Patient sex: M
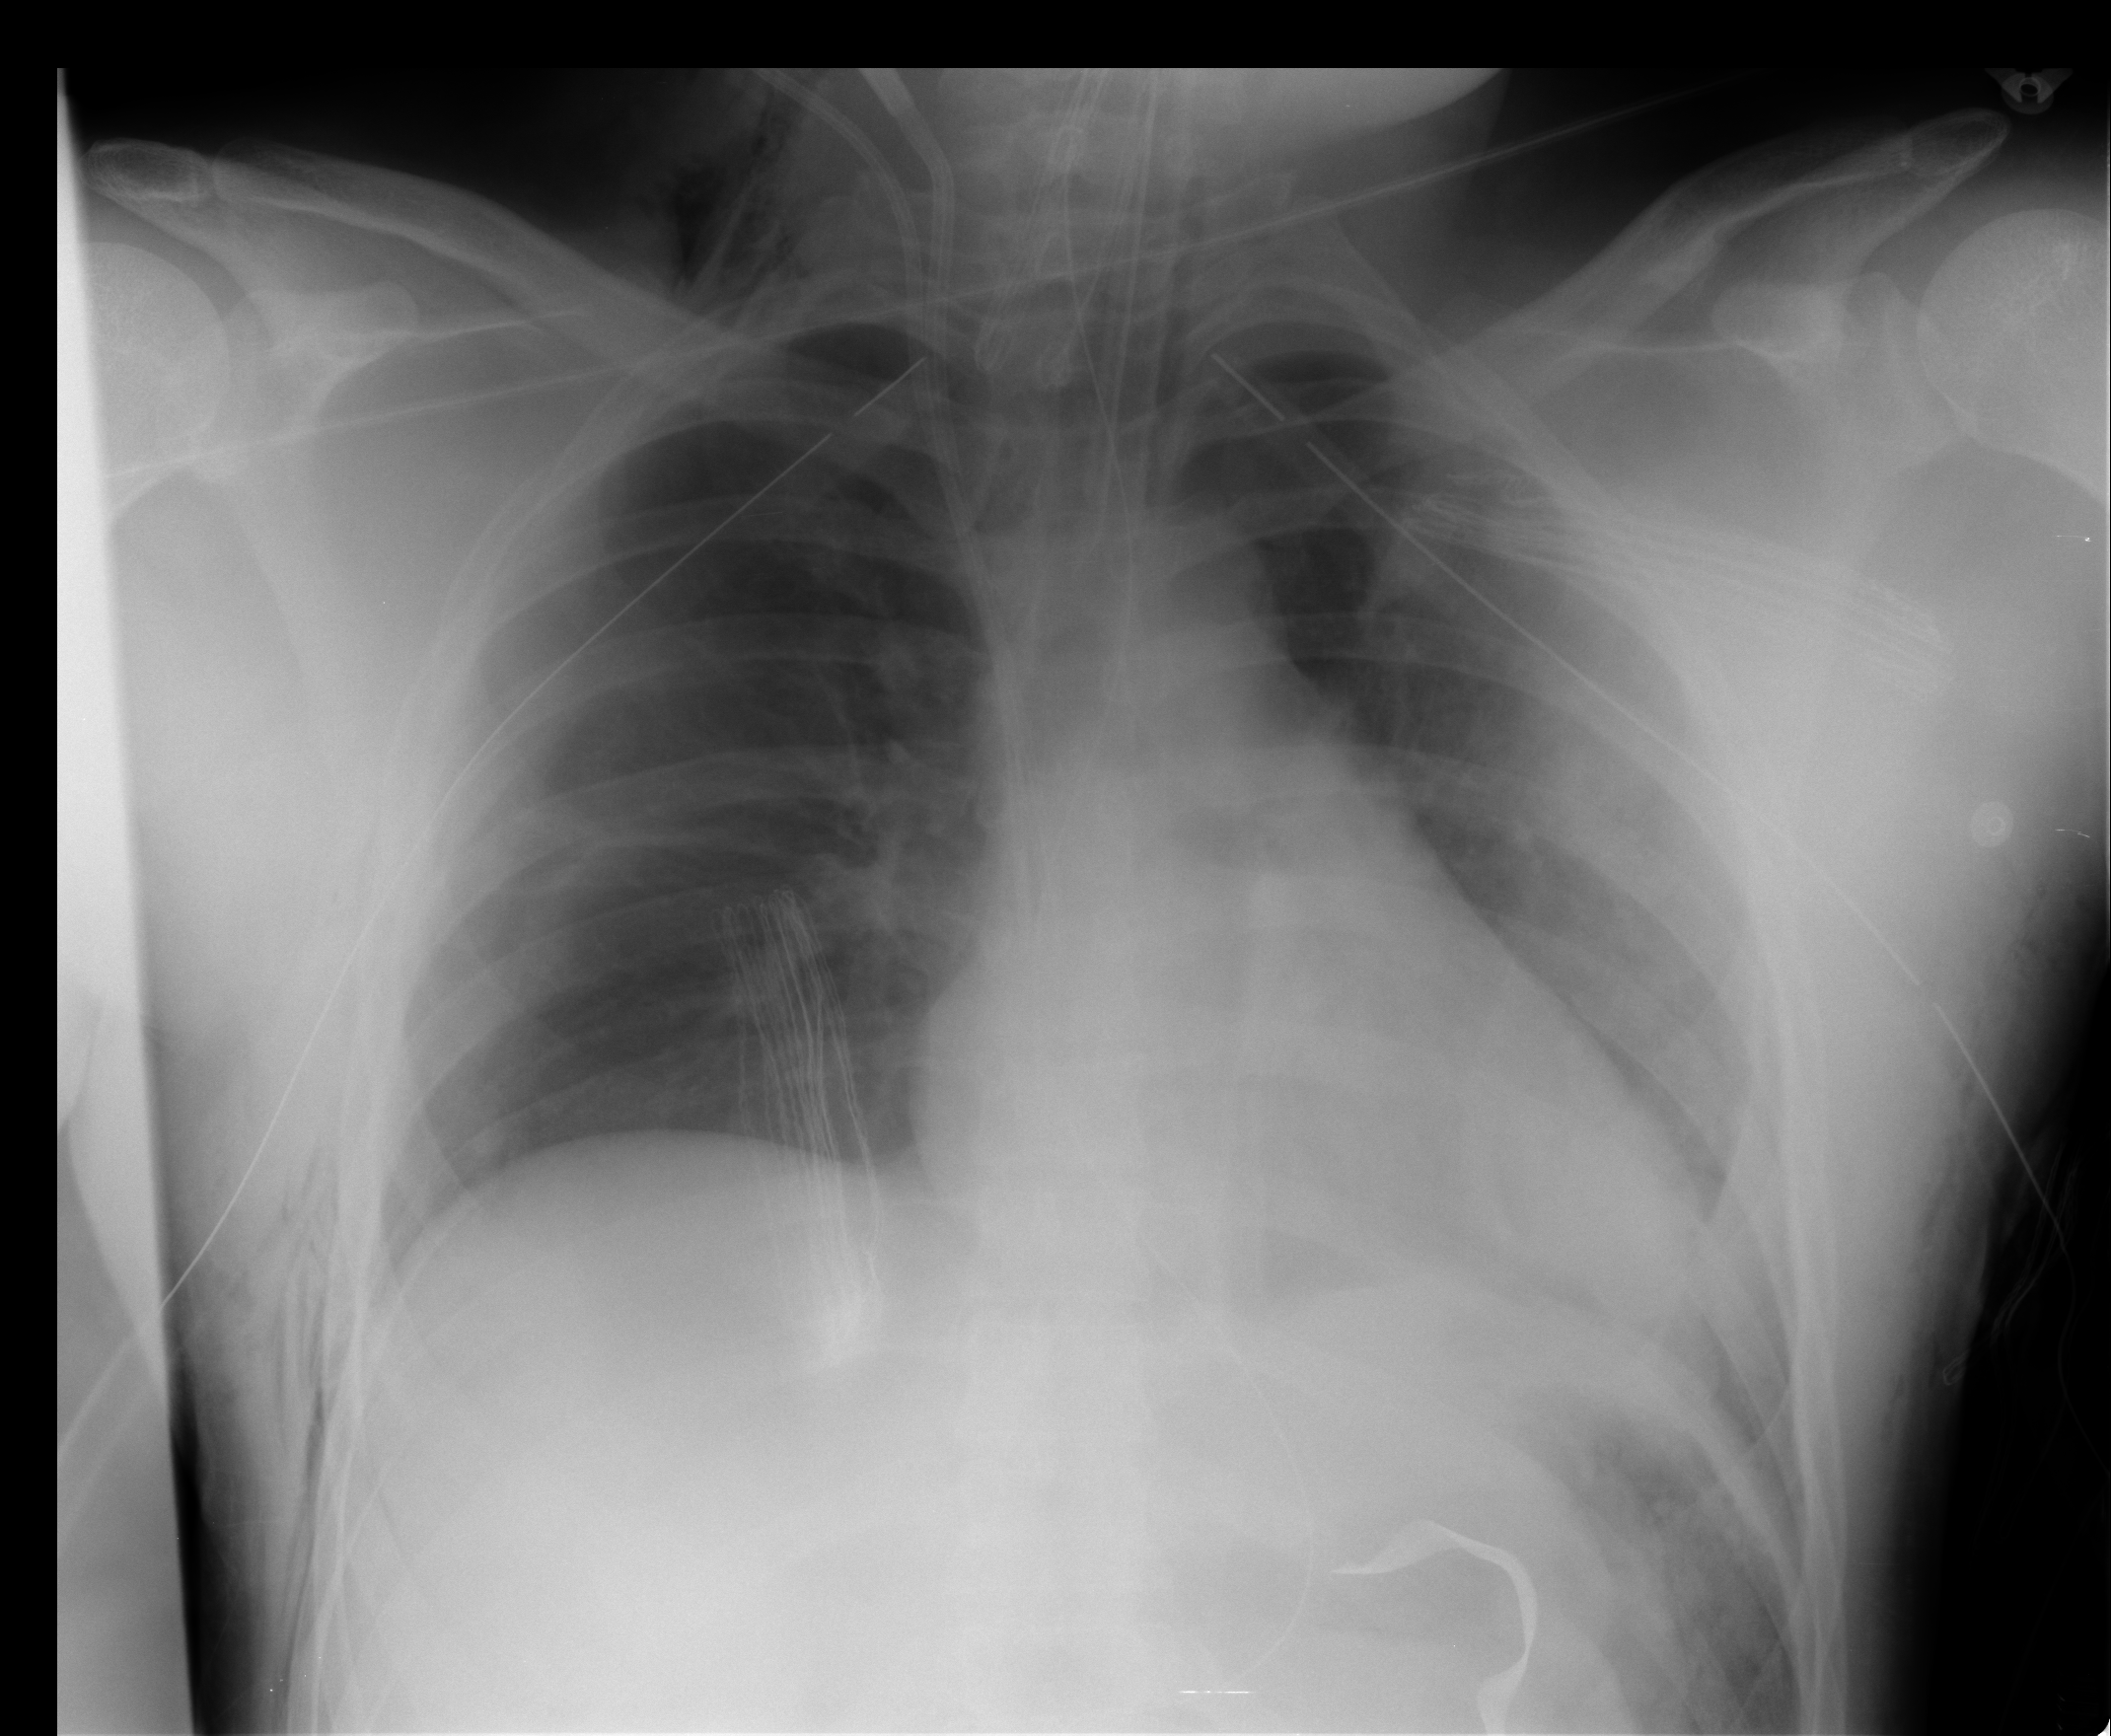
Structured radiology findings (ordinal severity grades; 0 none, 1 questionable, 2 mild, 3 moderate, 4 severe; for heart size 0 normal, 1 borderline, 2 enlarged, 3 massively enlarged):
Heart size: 0
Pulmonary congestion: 0
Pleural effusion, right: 0
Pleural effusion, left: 0
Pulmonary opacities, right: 0
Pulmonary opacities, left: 0
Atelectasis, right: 0
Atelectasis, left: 2